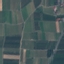
Label: PermanentCrop